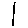
Label: line